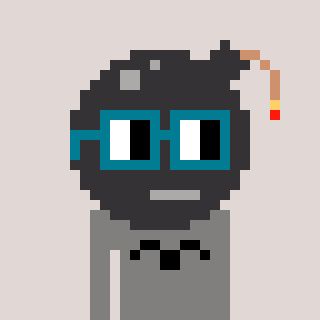
a pixel art character with square dark green glasses, a bomb-shaped head and a bluegrey-colored body on a warm background